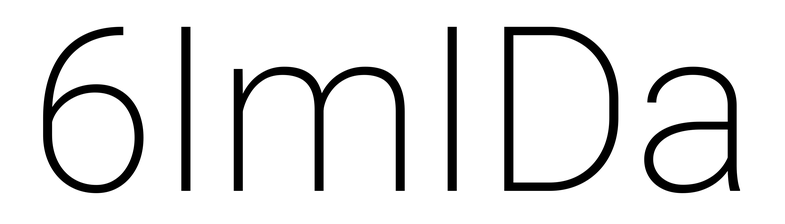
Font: Roboto_ExtraLight